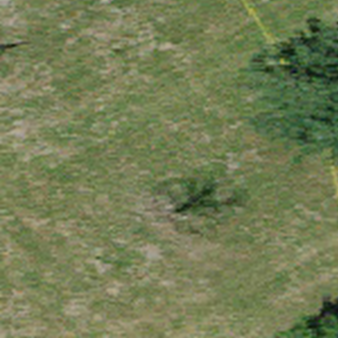
Label: other